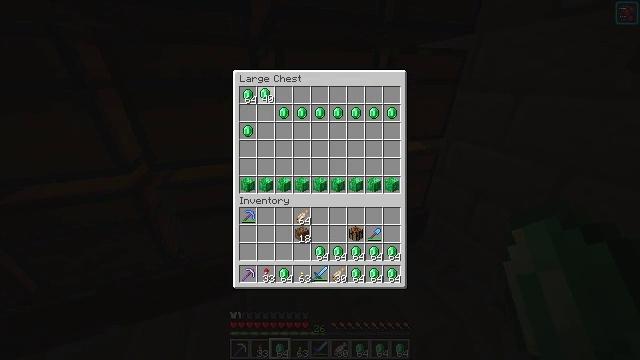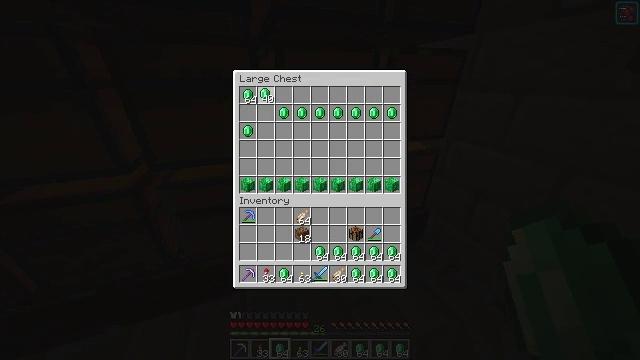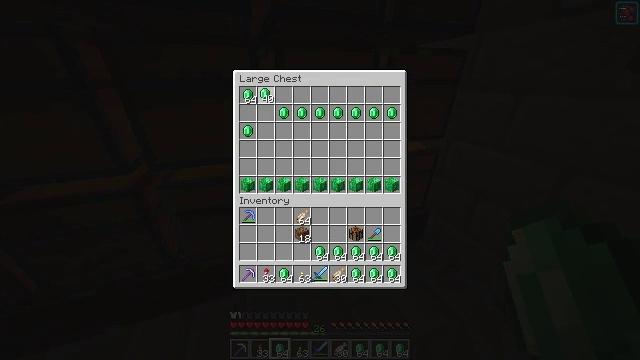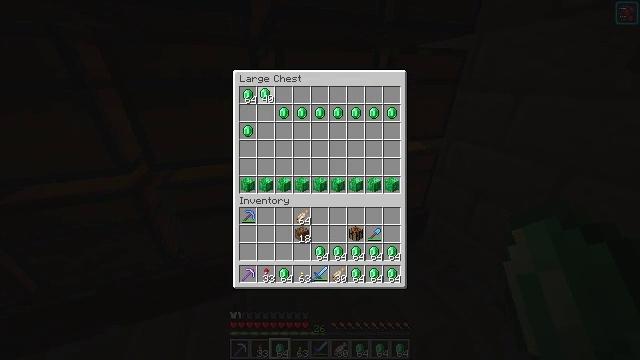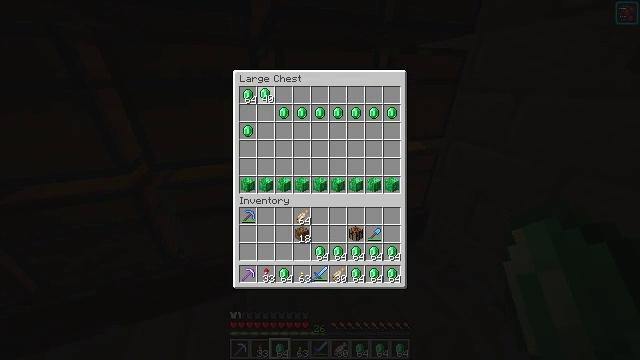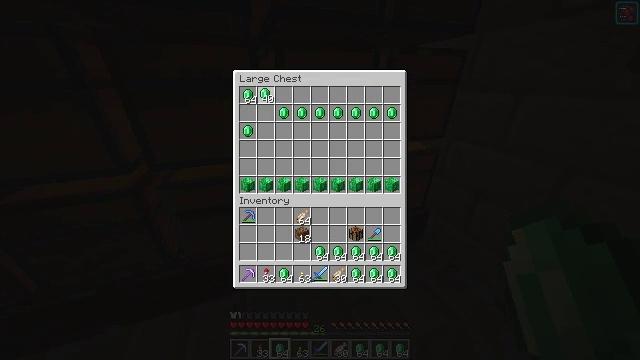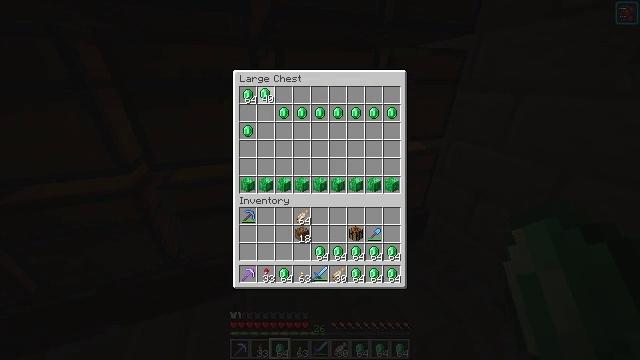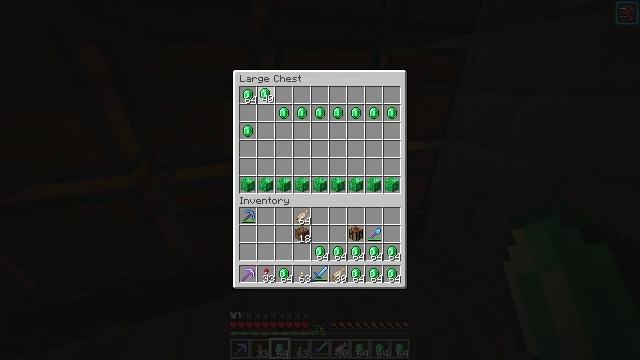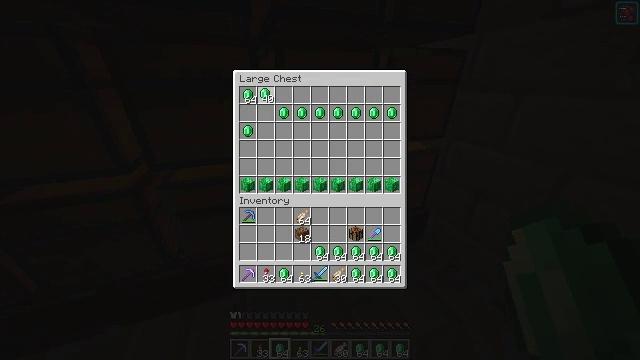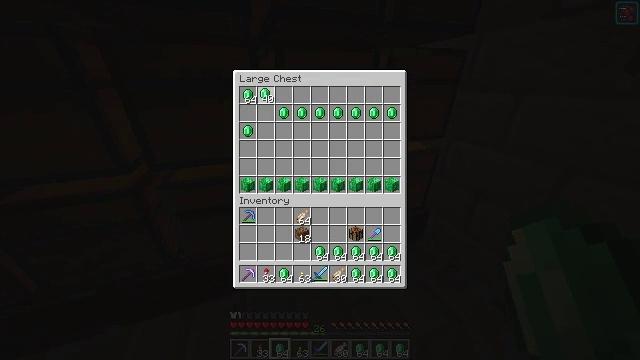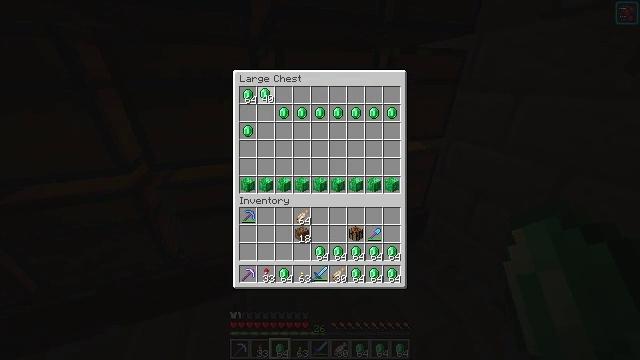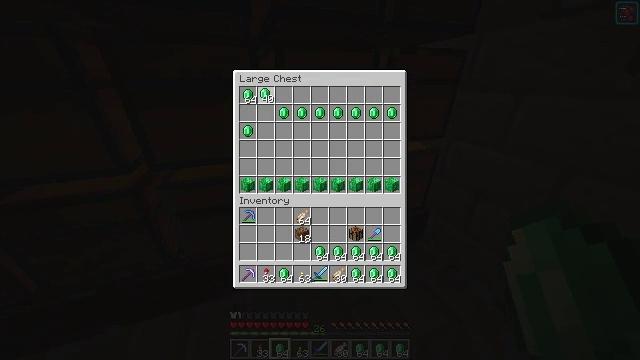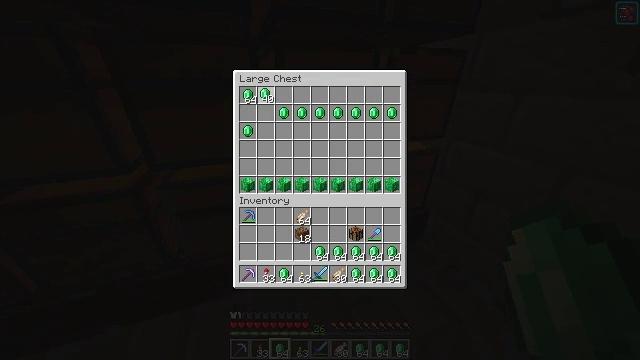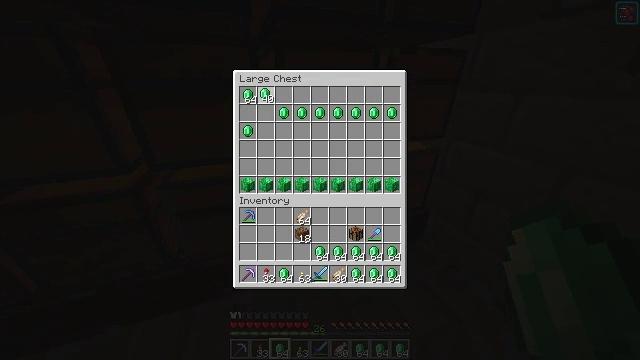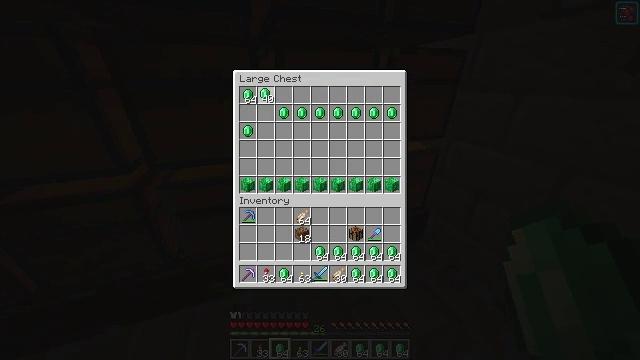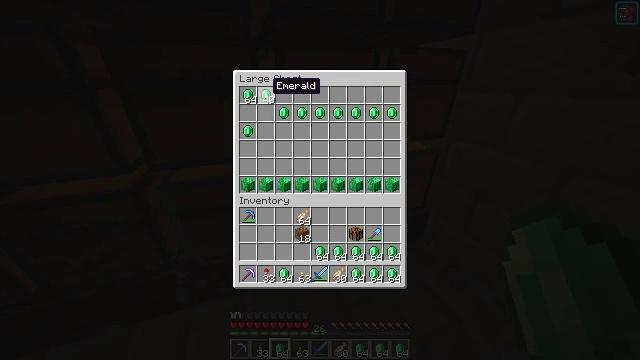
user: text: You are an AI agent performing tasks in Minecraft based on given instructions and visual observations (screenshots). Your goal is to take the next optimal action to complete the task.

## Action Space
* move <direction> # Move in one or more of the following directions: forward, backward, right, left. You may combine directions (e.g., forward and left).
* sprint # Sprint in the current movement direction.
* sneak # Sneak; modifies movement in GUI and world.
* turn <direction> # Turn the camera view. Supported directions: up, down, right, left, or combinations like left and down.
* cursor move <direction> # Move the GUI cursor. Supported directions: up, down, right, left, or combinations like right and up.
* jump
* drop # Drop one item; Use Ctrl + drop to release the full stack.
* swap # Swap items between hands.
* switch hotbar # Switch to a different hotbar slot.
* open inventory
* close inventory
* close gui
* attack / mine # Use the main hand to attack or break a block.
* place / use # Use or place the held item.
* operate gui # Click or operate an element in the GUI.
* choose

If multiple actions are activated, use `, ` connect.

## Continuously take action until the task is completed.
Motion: motion action
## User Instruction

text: Create an emerald block using nine emeralds.
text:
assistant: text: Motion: no_op
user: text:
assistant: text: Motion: no_op
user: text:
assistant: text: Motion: no_op
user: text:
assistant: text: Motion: no_op
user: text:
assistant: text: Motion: no_op
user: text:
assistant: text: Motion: no_op
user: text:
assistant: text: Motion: no_op
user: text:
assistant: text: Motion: no_op
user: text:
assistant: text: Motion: no_op
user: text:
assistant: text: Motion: no_op
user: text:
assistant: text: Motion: no_op
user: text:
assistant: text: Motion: no_op
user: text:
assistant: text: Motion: operate gui
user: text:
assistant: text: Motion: operate gui
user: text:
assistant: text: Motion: no_op
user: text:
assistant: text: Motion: no_op
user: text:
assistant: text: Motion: no_op
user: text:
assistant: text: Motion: no_op
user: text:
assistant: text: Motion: no_op
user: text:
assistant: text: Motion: no_op
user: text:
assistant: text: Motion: no_op
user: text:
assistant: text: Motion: no_op
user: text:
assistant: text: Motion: no_op
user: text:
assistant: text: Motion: no_op
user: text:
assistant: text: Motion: no_op
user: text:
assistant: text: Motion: cursor move right and down
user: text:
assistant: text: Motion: cursor move right and down
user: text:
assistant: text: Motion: no_op
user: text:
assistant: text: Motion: no_op
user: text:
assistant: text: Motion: no_op